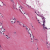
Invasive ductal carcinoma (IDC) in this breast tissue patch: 1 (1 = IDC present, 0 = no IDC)